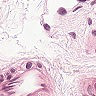
Metastatic tissue present: no